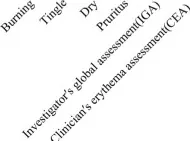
Changes in psychological well-being and quality of life, as well as clinical manifestations and signs, during upadacitinib treatment. (B) Case 2.
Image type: chart (chart)